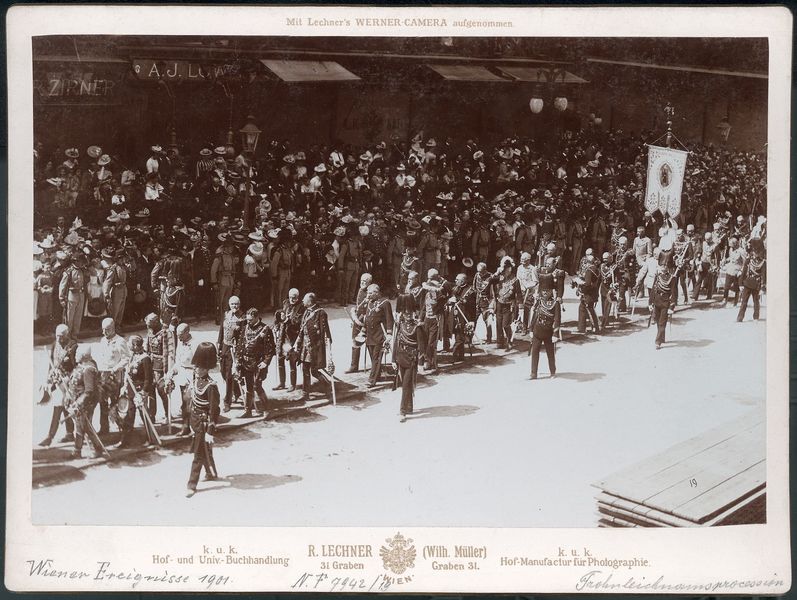
Titel: Frohnleichnamsprozession von 1901
Standort: Wien
Institution: Albertina, Wien
Schlagwörter: mann, menschen, braun, hell, hut, hüte, männer, schwarz, strasse, weiss, leute, menge, mützen, sonne, musik, orchester, publikum, müller, schrift, zuschauer, fahne, flagge, zug, hof, geschäfte, kaiser, soldaten, inschrift, foto, fotografie, militär, polizei, säbel, uniform, uniformen, volk, helm, orden, menschenmenge, marsch, begräbnis, regiment, festtag, kapelle, graben, prozession, umzug, ereignis, parade, wien, spalier, marschieren, schwar, standarte, fronleichnam, zuschauern, fahnenträger, kuk, lechner, buchhandlung, defilee, flaggenträger, 1901, frohnleichnahm, menscchen, wiener ereignisse, fronleichmanprozession, frohnleichnamsprozession, manufaktr, frohnleichnam, lchner